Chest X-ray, AP view. Patient: 37 years old, sex F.
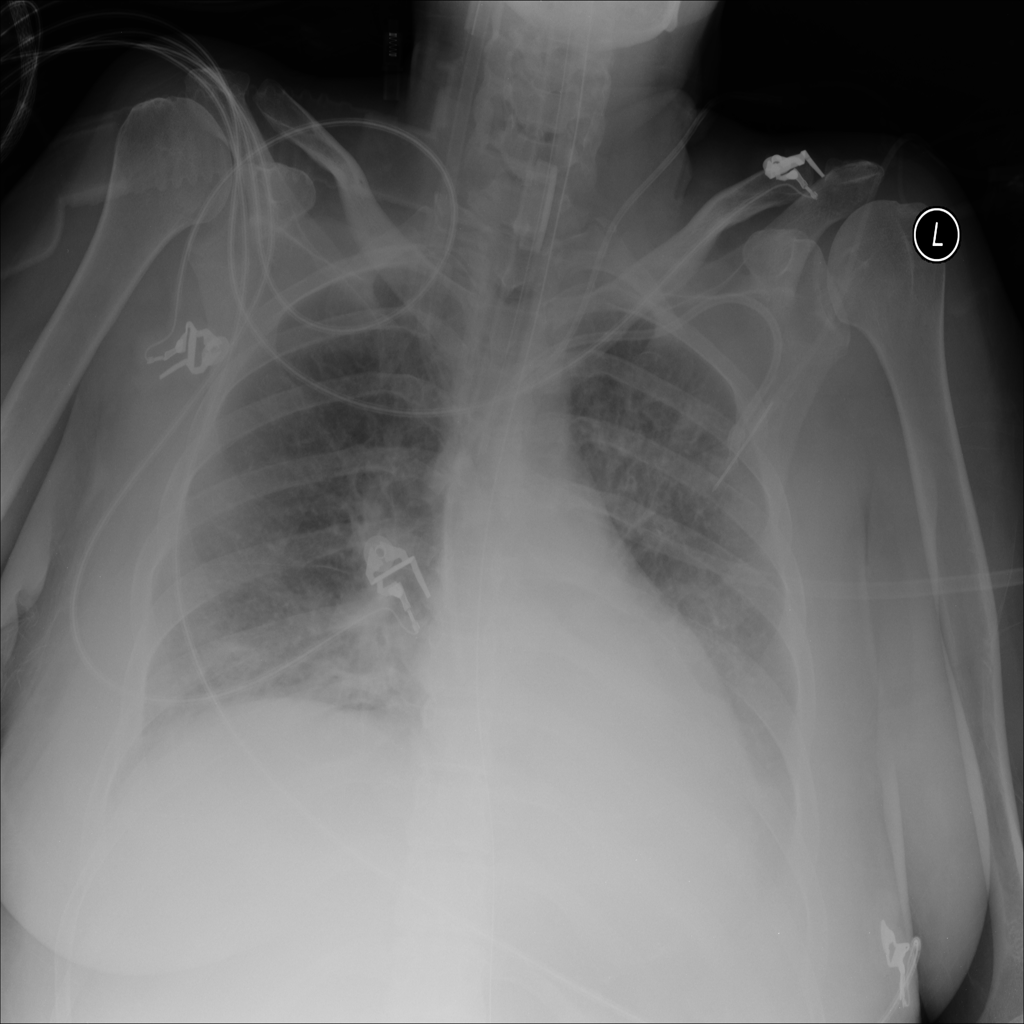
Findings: Infiltration